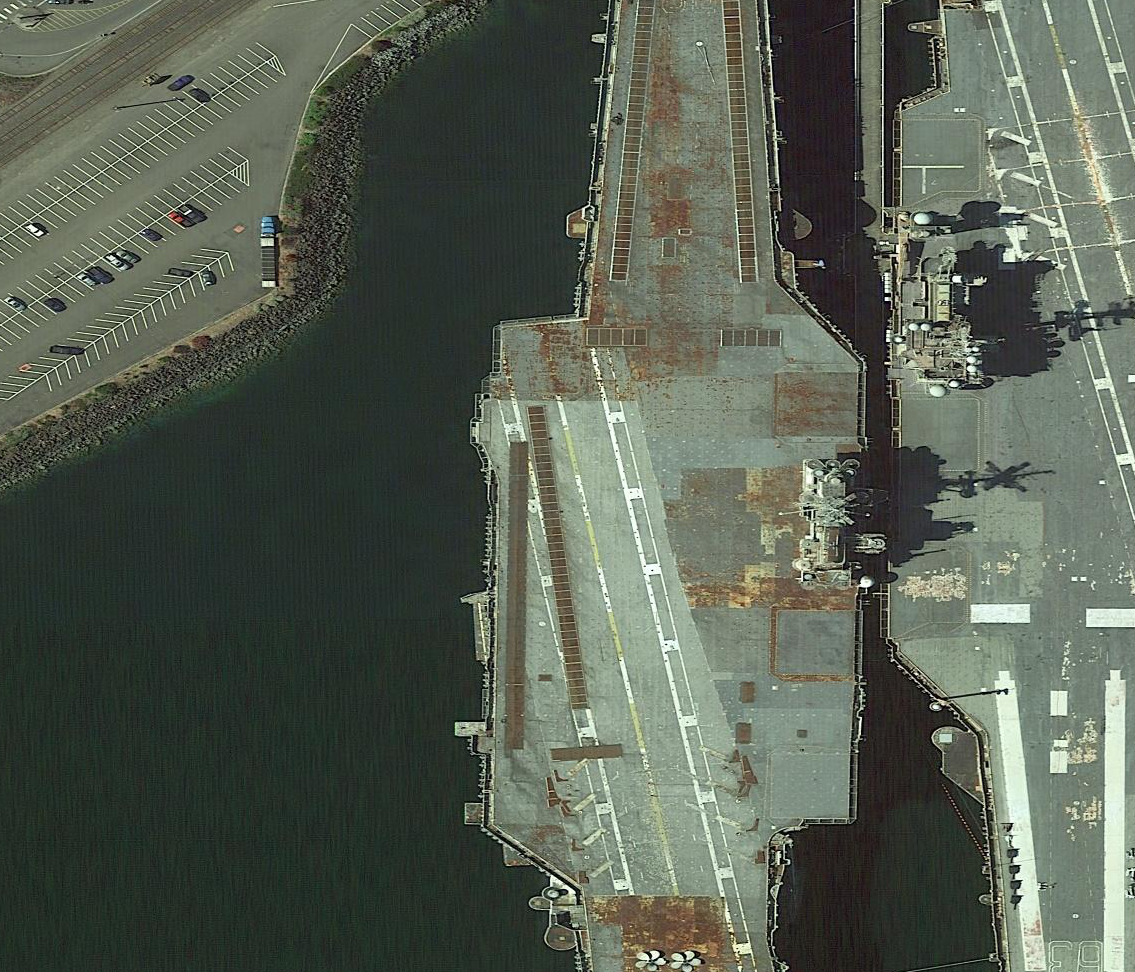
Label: aircraft_carrier